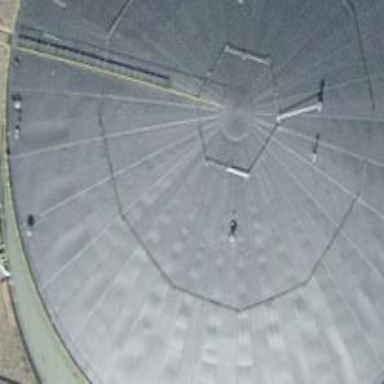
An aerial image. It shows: Storage tank building.